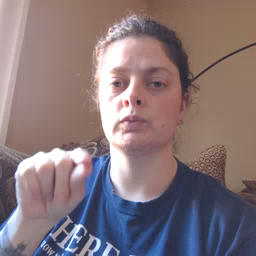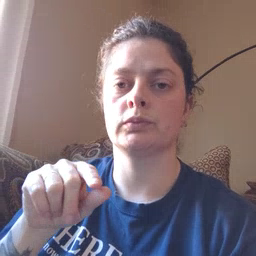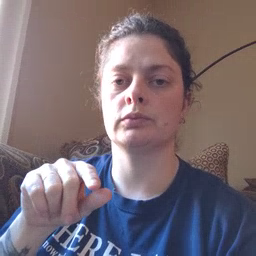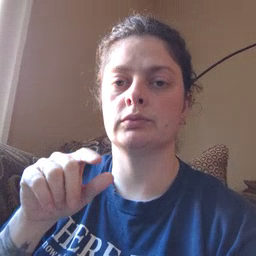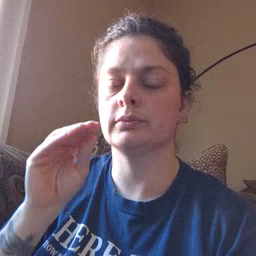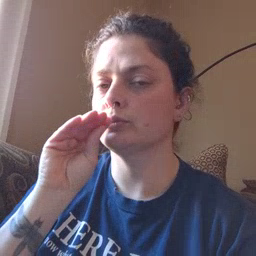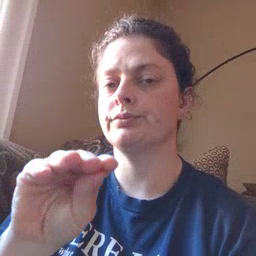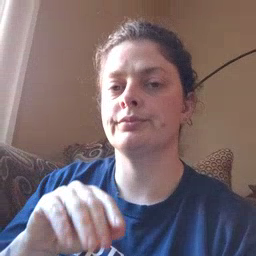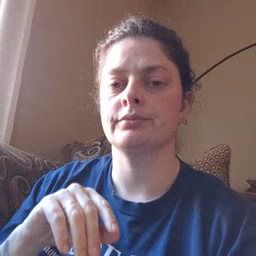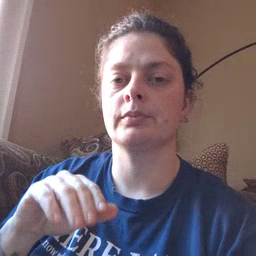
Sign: kiss